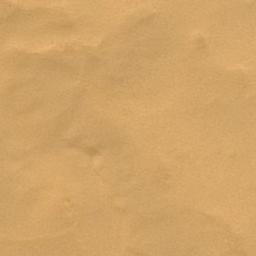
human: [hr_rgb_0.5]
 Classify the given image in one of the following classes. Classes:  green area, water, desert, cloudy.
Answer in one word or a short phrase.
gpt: desert